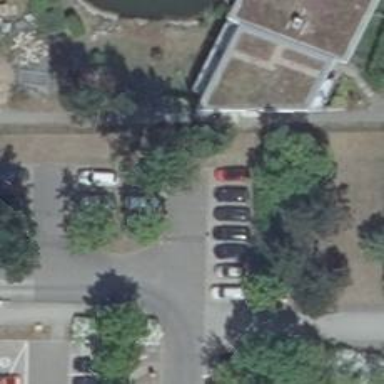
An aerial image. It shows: Asphalt parking aisle along service road.